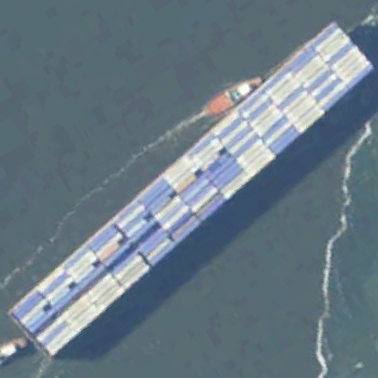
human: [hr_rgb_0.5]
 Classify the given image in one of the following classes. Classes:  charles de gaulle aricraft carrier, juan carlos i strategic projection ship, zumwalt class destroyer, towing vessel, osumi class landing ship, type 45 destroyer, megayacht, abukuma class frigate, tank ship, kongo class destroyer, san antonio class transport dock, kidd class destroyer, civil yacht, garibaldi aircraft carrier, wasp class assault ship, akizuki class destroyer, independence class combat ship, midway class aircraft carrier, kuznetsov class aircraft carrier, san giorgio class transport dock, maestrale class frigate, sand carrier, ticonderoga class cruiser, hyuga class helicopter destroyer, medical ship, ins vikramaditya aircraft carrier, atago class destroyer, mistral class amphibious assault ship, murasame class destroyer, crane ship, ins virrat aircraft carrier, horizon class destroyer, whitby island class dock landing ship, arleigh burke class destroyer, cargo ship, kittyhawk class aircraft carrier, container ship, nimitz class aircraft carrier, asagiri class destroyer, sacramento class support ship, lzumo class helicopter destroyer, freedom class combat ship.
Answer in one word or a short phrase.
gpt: Container ship